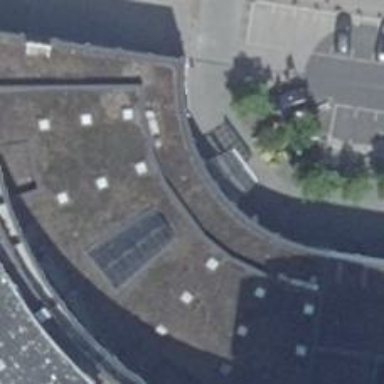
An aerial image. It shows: Footway covered with arcade.